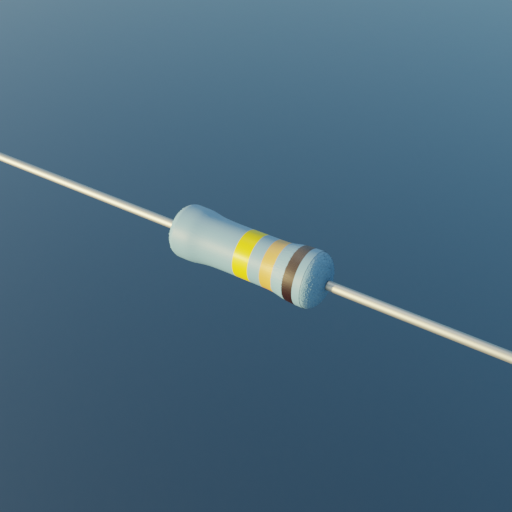
Resistor colour bands (in order): yellow, gold, black